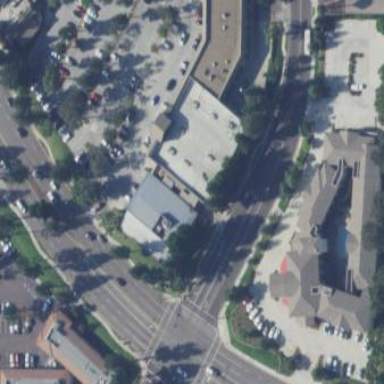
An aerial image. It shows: Retail building.